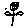
Label: flower